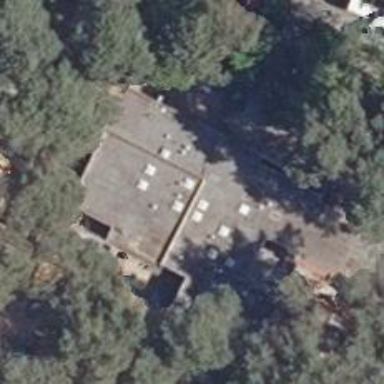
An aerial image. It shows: Kindergarten.